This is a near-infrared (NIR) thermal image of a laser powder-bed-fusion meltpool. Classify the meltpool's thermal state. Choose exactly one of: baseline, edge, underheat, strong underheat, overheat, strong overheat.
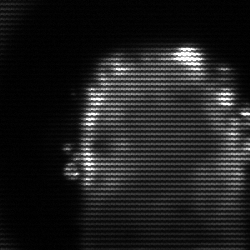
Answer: baseline